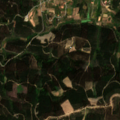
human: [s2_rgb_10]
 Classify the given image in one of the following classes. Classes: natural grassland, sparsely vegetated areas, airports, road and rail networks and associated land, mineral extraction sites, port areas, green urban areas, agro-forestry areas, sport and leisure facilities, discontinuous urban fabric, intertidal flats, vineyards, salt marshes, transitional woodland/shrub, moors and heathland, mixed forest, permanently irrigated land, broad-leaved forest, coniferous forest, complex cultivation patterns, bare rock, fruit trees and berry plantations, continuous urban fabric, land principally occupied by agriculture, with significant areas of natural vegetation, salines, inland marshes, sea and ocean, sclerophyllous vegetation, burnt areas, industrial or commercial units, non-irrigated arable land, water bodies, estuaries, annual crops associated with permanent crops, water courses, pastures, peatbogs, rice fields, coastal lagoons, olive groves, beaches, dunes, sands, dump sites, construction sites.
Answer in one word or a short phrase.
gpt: complex cultivation patterns, broad-leaved forest, mixed forest, transitional woodland/shrub